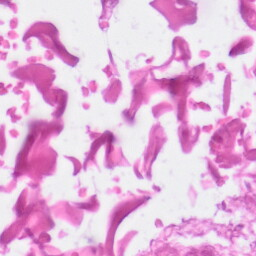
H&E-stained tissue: Skin